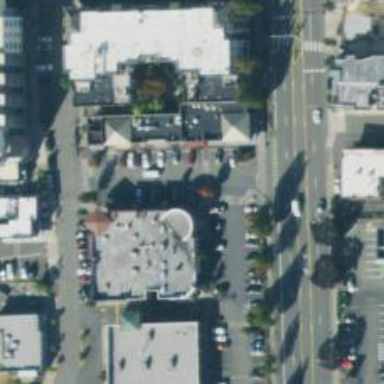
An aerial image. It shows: Parking space.